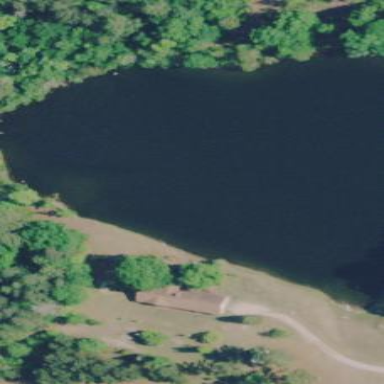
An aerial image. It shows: Pond surrounded by natural water.